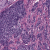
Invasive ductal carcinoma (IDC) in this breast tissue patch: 1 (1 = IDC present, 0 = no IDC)